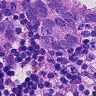
Metastatic tissue present: yes